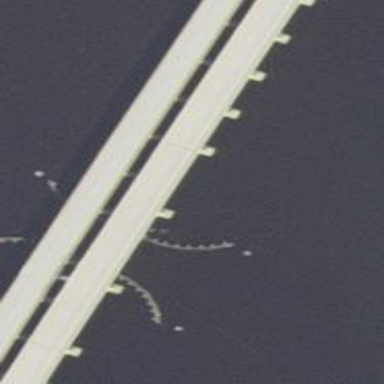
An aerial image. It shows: Bridge over trunk highway with expressway.